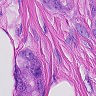
Metastatic tissue present: yes